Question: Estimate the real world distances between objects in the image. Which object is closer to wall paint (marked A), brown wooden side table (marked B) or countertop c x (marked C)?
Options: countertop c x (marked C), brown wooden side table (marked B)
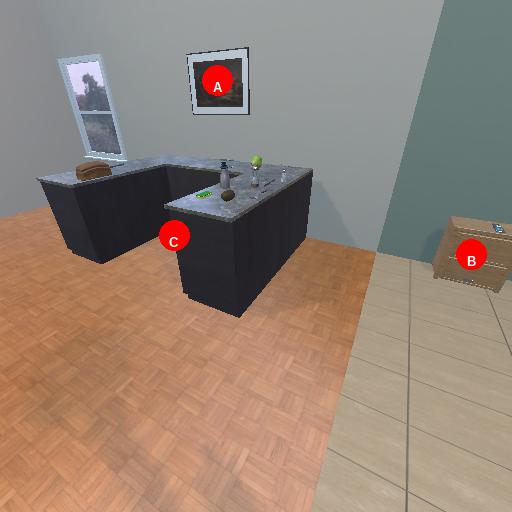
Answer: countertop c x (marked C)